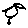
Label: bird